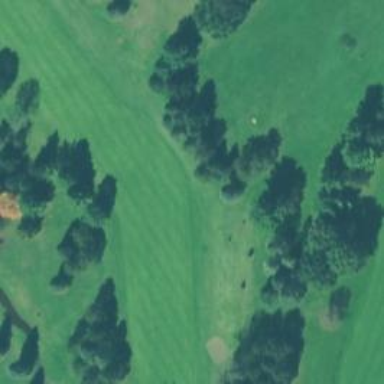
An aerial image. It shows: View of golf hole.